Question: I wan't to have a simple menu (main menu not menu bar) whith buttons to link to another form(s)/window(s)/caveses(s). Or atleast the code to switch bettween the screen.

What code (SQL/PL) would I put in the buttons or is there a better way to do this?
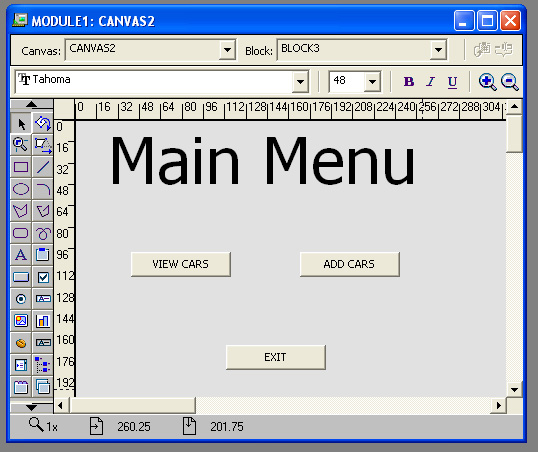
Answer: That's a very broad question. If you want to show a specific window on 'WHEN-BUTTON-PRESSED' then you can use built in like below-
'''
SET_WINDOW_PROPERTY('WINDOW_NAME', VISIBLE, PROPERTY_TRUE); --This would display the window
SET_WINDOW_PROPERTY('WINDOW_NAME', VISIBLE, PROPERTY_FALSE); --This will hide the window
'''
The above would work if you use the 'SET_WINDOW_PROPERTY' within the same form.
In case you want to call another form from the parent form (which is the case as per your comment screenshot) you need to to use 'CALL_FORM' built-in like
'''
CALL_FORM('MEMBERS');
'''